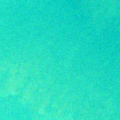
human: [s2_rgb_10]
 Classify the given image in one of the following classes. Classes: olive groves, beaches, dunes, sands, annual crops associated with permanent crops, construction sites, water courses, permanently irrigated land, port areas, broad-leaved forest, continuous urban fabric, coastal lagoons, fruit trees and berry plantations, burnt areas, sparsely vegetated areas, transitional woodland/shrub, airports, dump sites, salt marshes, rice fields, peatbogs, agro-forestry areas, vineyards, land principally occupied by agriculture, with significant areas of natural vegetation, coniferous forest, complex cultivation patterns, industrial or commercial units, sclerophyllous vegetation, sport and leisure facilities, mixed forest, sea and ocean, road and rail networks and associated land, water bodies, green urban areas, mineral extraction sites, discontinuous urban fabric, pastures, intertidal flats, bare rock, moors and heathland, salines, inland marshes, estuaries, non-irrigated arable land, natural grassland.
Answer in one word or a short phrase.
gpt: sea and ocean